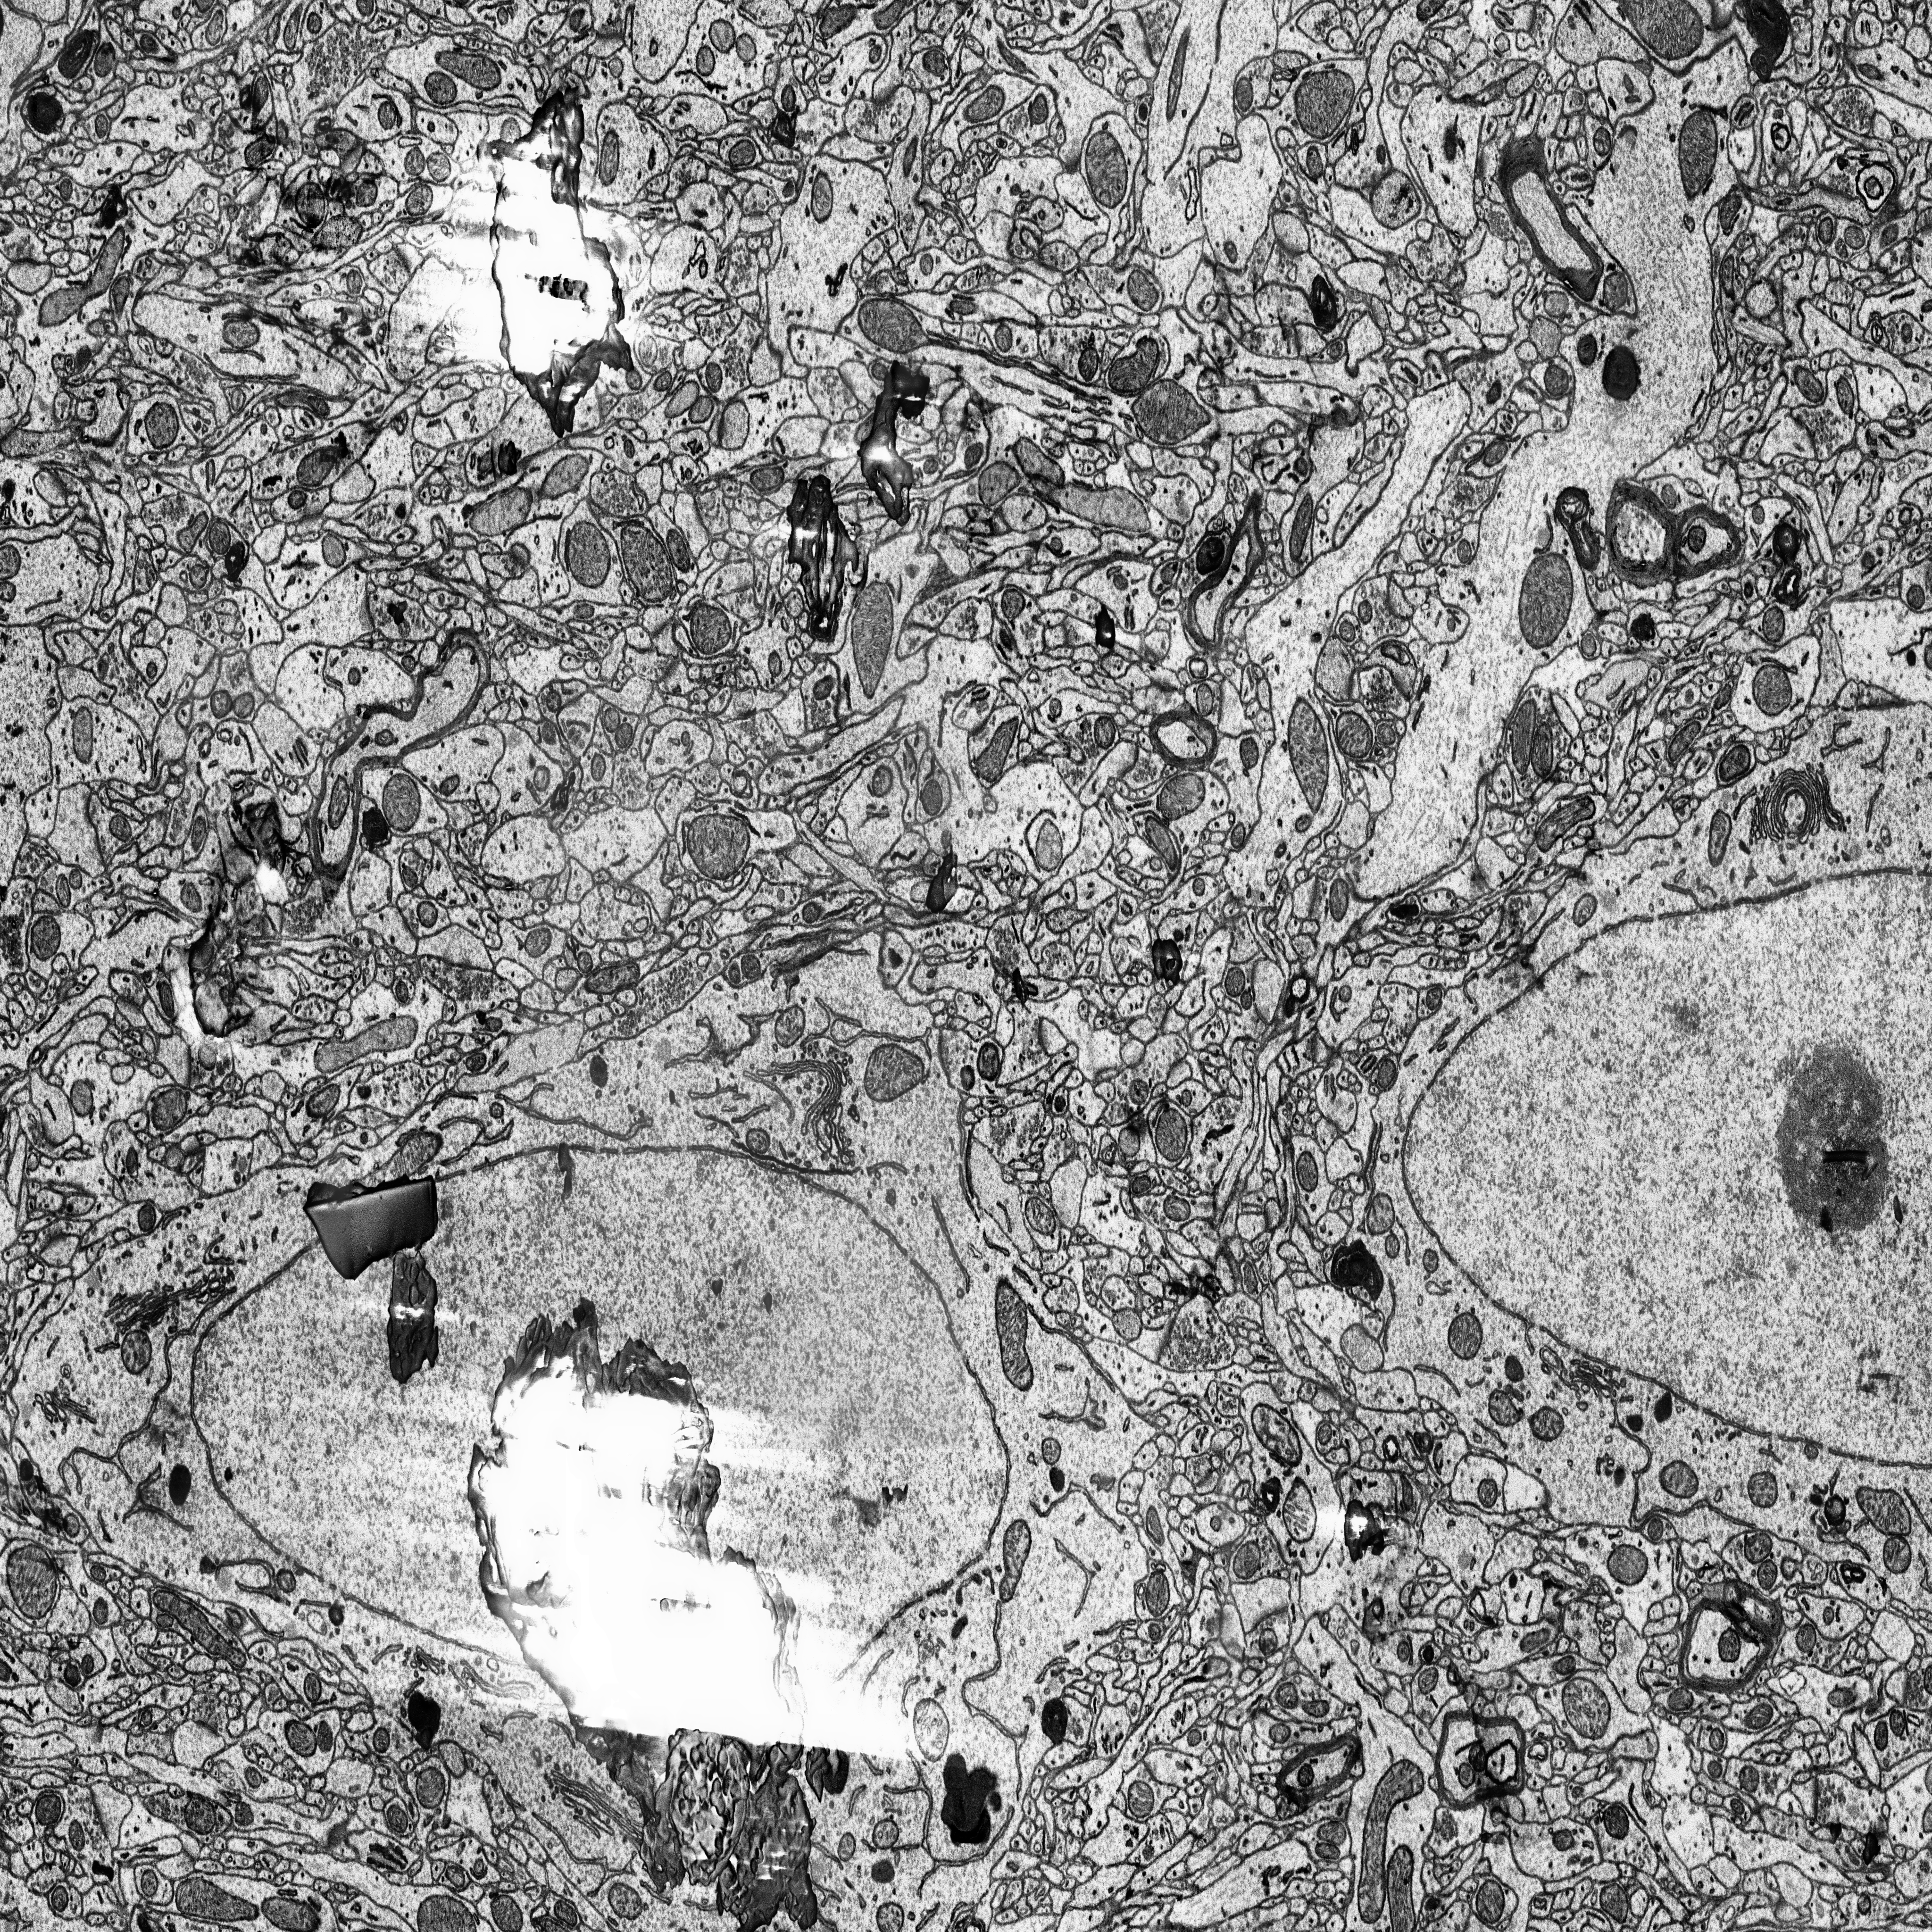
Electron microscopy slice of rat cortex tissue
Slice depth (z): 306
Mitochondria instances in slice: 364